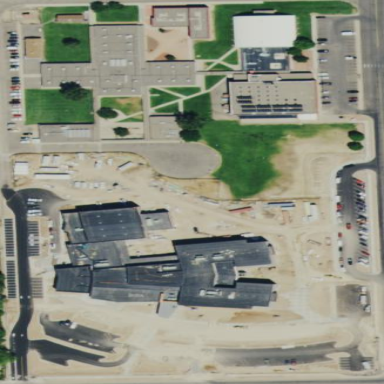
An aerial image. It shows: School.